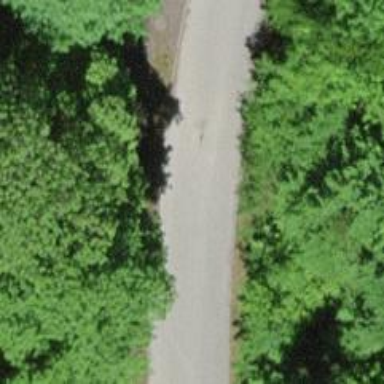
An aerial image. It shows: Residential road.